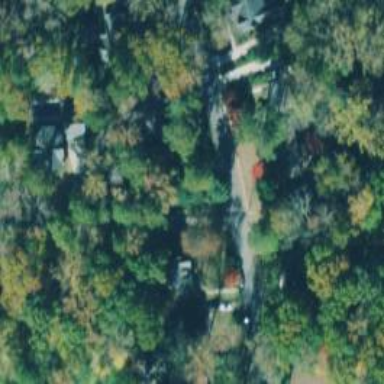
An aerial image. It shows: Neighborhood.